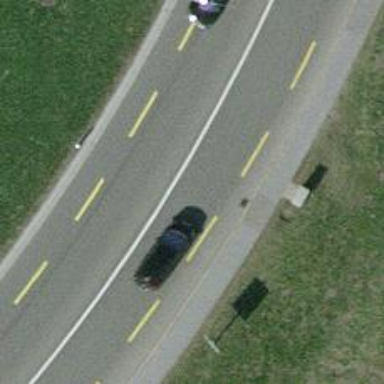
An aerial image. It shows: Primary highway with asphalt surface and designated cycle lane.